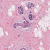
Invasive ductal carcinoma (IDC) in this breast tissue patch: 0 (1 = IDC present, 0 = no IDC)